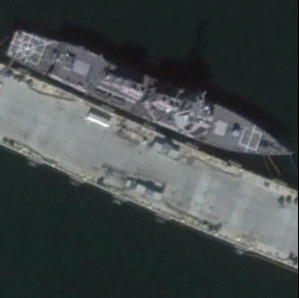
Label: destroyer